Question:
What to do? since if i parse with json i only get the "xx.xx" values
'''
<?php
header('Access-Control-Allow-Origin: *');
$url = "https://www.henrikhjelm.se/api/getdata.php?lan=kronobergs-lan";
$json = file_get_contents($url);
$json_data = json_decode($json, true);
foreach ($json_data as $value) {
echo "Value: $value <br>";
}
?>
'''
this is the code I use, I only get the values that are in "" from the api. But I need both the first value and the value inside "". Don't know how to do it.
var_dump($json)
'''
string(8728) "{"kronobergslan_Ingo_VaxjoSmedjegatan_28__Morners_vag__biodiesel": "34.23","kronobergslan_OKQ8_VaxjoStora_Vagen_6__biodiesel": "10.04","kronobergslan_OKQ8_VaxjoArabygatan_53__etanol": "19.24","kronobergslan_Tanka_MarkarydHassleholmsvagen_2__etanol": "19.24","kronobergslan_Preem_VaxjoOstregardsgatan_51__etanol": "19.24","kronobergslan_OKQ8_MarkarydGlasbruksvagen_15_Stromsnasbruk__etanol": "19.24","kronobergslan_Tanka_AlvestaBladingevagen_20__etanol": "19.24","kronobergslan_OKQ8_LjungbyHelsingborgsvagen__etanol": "19.24","kronobergslan_Tanka_LjungbyNyponvagen_7__etanol": "19.24","kronobergslan_OKQ8_LesseboStorgatan_60__etanol": "19.24","kronobergslan_St1_VaxjoVingavagen_1__etanol": "19.14","kronobergslan_St1_VaxjoMorners_Vag_2__etanol": "19.14","kronobergslan_Ingo_VaxjoSoderleden_2__etanol": "19.14","kronobergslan_Ingo_LjungbyHarabergsgatan__etanol": "19.14","kronobergslan_St1_LjungbyMarta_Ljungbergsvagen_56__etanol": "19.14","kronobergslan_St1_MarkarydDrottninggatan_50__etanol": "19.14","kronobergslan_Ingo_VaxjoSmedjegatan_28__Morners_vag__etanol": "34.23","kronobergslan_Preem_TingsrydLokgatan__etanol": "19.41","kronobergslan_Preem_MarkarydUlvarydsvag__etanol": "19.39","kronobergslan_Circle_K_VaxjoSodra_Vallviksvagen_352_51_Vaxjo__etanol": "19.39","kronobergslan_Circle_K_LjungbyRingvagen_1__etanol": "19.39","kronobergslan_Preem_UppvidingeJarnvagsgatan_Aseda__etanol": "19.39","kronobergslan_Preem_VaxjoVarnamovagen_Lammhult__etanol": "19.39","kronobergslan_Circle_K_UppvidingeVaxjovagen_Lenhovda__etanol": "19.39","kronobergslan_Preem_VaxjoSandviksvagen__etanol": "19.39","kronobergslan_Circle_K_VaxjoJonkopingsvagen_14_Lammhult__etanol": "19.39","kronobergslan_OKQ8_VaxjoSambandsvagen_2__etanol": "19.39","kronobergslan_Preem_LjungbyLanggatan_2__etanol": "19.39","kronobergslan_Circle_K_LjungbyLagan__etanol": "19.39","kronobergslan_OKQ8_VaxjoNorremarksvagen_2__etanol": "19.39","kronobergslan_Circle_K_VaxjoHejaregatan_17__etanol": "19.39","kronobergslan_Circle_K_VaxjoEvedalsvagen__etanol": "19.39","kronobergslan_OKQ8_UppvidingeAspvagen_9_Alstermo__etanol": "19.39","kronobergslan_Preem_AlmhultS_Esplanaden__etanol": "19.24","kronobergslan_OKQ8_AlvestaFabriksgatan_3__etanol": "19.24","kronobergslan_Tanka_AlmhultDanska_Vagen_4__etanol": "19.24","kronobergslan_OKQ8_Almhultalmhult_ringvagen_10__etanol": "19.24","kronobergslan_dinX_TingsrydSodra_vagen_19_urshult__etanol": "19.24","kronobergslan_OKQ8_AlmhultSodra_Ringvagen_10__etanol": "19.24","kronobergslan_Tanka_VaxjoLjungadalsgatan_1__etanol": "19.24","kronobergslan_Preem_LesseboStorgatan_56a__etanol": "19.24","kronobergslan_Preem_VaxjoRadjursvagen__etanol": "19.24","kronobergslan_OKQ8_VaxjoStora_Vagen_6__etanol": "19.24","kronobergslan_Tanka_TingsrydStorgatan_113__etanol": "19.24","kronobergslan_Preem_VaxjoHammerdalsvagen_3__etanol": "19.24","kronobergslan_Tanka_AlvestaBladingevagen_20__diesel": "24.57","kronobergslan_OKQ8_LjungbyHelsingborgsvagen__diesel": "24.57","kronobergslan_Tanka_LjungbyNyponvagen_7__diesel": "24.57","kronobergslan_OKQ8_LesseboStorgatan_60__diesel": "24.57","kronobergslan_Ingo_VaxjoSoderleden_2__diesel": "24.53","kronobergslan_St1_VaxjoVingavagen_1__diesel": "24.47","kronobergslan_St1_VaxjoMorners_Vag_2__diesel": "24.47","kronobergslan_Ingo_LjungbyHarabergsgatan__diesel": "24.47","kronobergslan_St1_LjungbyMarta_Ljungbergsvagen_56__diesel": "24.47","kronobergslan_St1_MarkarydDrottninggatan_50__diesel": "24.47","kronobergslan_dinX_TingsrydSodra_vagen_19_urshult__diesel": "24.46","kronobergslan_OKQ8_VaxjoStora_Vagen_6__diesel": "24.45","kronobergslan_Preem_VaxjoOstregardsgatan_51__diesel": "24.13","kronobergslan_Smart_Energy_LesseboSkruv_Lagervagen_1__diesel": "23.83","kronobergslan_Ingo_VaxjoSmedjegatan_28__Morners_vag__diesel": "100.00","kronobergslan_Tanka_VaxjoLjungadalsgatan_1__diesel": "52.39","kronobergslan_Circle_K_VaxjoSodra_Vallviksvagen_352_51_Vaxjo__diesel": "29.12",
'''
var_dump($json_data)
'''
array(141) { ["kronobergslan_Ingo_VaxjoSmedjegatan_28__Morners_vag__biodiesel"]=> string(5) "34.23" ["kronobergslan_OKQ8_VaxjoStora_Vagen_6__biodiesel"]=> string(5) "10.04" ["kronobergslan_OKQ8_VaxjoArabygatan_53__etanol"]=> string(5) "19.24" ["kronobergslan_Tanka_MarkarydHassleholmsvagen_2__etanol"]=> string(5) "19.24" ["kronobergslan_Preem_VaxjoOstregardsgatan_51__etanol"]=> string(5) "19.24" ["kronobergslan_OKQ8_MarkarydGlasbruksvagen_15_Stromsnasbruk__etanol"]=> string(5) "19.24" ["kronobergslan_Tanka_AlvestaBladingevagen_20__etanol"]=> string(5) "19.24" ["kronobergslan_OKQ8_LjungbyHelsingborgsvagen__etanol"]=> string(5) "19.24"
'''
I'm trying to build a table with name "kronobergslan_Ingo_VaxjoSmedjegatan_28__Morners_vag__biodiesel" and value "34.23"
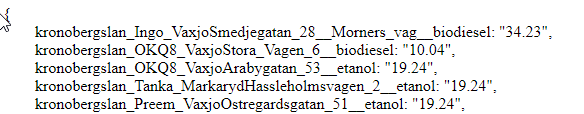
Answer: Welcome to Stack Overflow community.
First of all, you are looping through values only. You need to slightly modify your 'foreach' loop to include keys. Here is how you do it:
'''
<?php
$url = "https://www.henrikhjelm.se/api/getdata.php?lan=kronobergs-lan";
$json = file_get_contents($url);
$entries = json_decode($json, true);
foreach ($entries as $key => $value) {
echo("key: $key<br>");
echo("value: $value<br>");
echo("<br>");
}
'''
The output is the following:
'''
key: kronobergslan_Ingo_VaxjoSmedjegatan_28__Morners_vag__biodiesel
value: 34.23
key: kronobergslan_OKQ8_VaxjoStora_Vagen_6__biodiesel
value: 10.04
key: kronobergslan_OKQ8_VaxjoArabygatan_53__etanol
value: 19.24
'''
I hope this is the desired result. Let me know if you have any questions left.